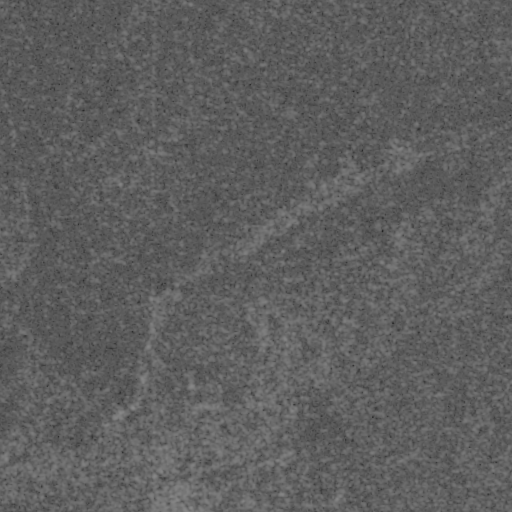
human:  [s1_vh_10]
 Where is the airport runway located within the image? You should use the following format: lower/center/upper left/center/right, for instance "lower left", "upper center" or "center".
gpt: The airport runway is located in the lower center of the image.
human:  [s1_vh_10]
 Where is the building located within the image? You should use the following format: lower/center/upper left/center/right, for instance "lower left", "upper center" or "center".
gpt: The building is located in the lower center of the image.
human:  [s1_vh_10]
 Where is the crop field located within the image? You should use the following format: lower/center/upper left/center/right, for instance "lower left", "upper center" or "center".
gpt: There is no crop field in the image.

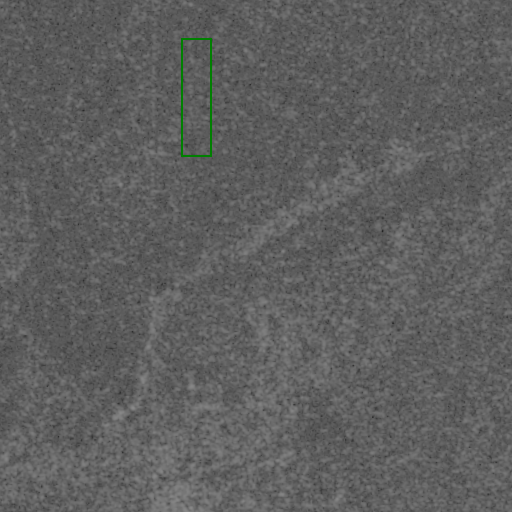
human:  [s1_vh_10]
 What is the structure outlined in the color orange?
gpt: There is no orange outline.
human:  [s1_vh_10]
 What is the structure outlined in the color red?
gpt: There is no structure outlined in red.